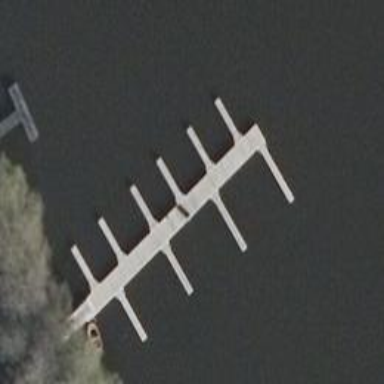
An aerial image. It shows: Man-made pier.